Question: Can I customize section header in a UITableView? (font, image...)
I'd like to achieve something like this:

Is that possible?
I already got my cells like I wanted, but not section header.
Thanks.
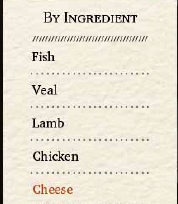
Answer: You can create a custom view for your tableView's section header by implementing the method 'tableView:viewForHeaderInSection:'
'''
- (UIView *)tableView:(UITableView *)tableView viewForHeaderInSection:(NSInteger)section {
// create and return a custom UIView to use for the section here
}
'''